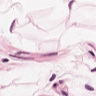
Metastatic tissue present: no